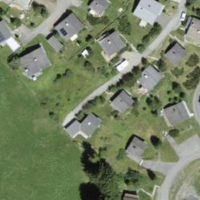
EUNIS habitat code: 54
Species observed at this site:
Cotoneaster dammeri
Campanula glomerata